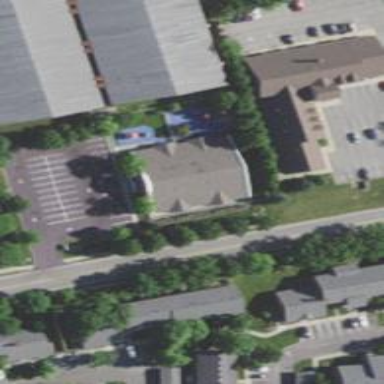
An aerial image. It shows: Kindergarten.